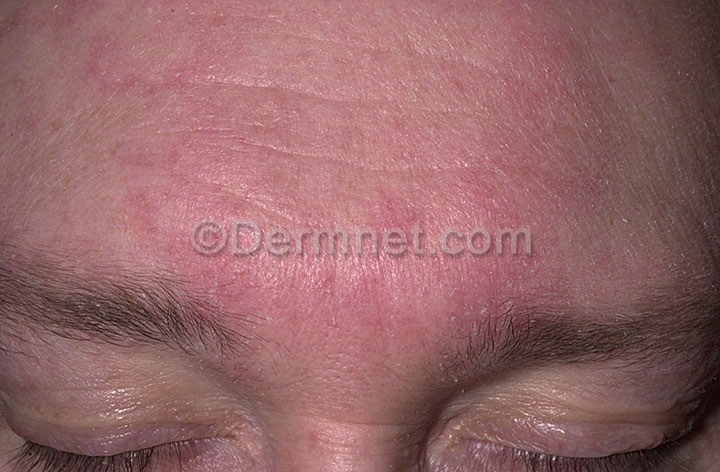
Disease: Psoriasis pictures Lichen Planus and related diseases